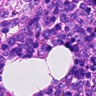
Metastatic tissue present: no